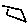
Label: square